CT reconstruction: vmi40
Segmentation target: lesions
Patient: F, age 69
ISS stage: Stage 1
Metal implant: yes
Notes: Metal implant in spine
Axial slice:
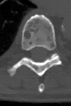
Sagittal slice:
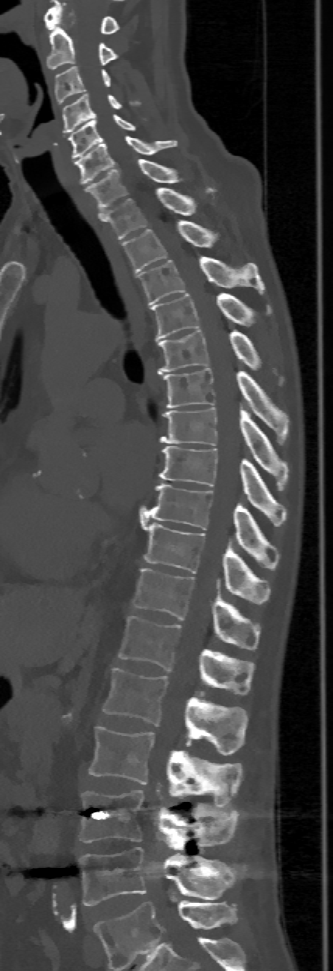